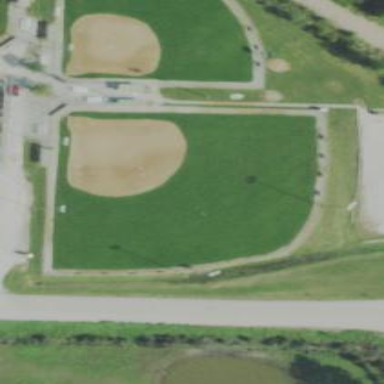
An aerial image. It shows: Baseball pitch for leisure land activities.